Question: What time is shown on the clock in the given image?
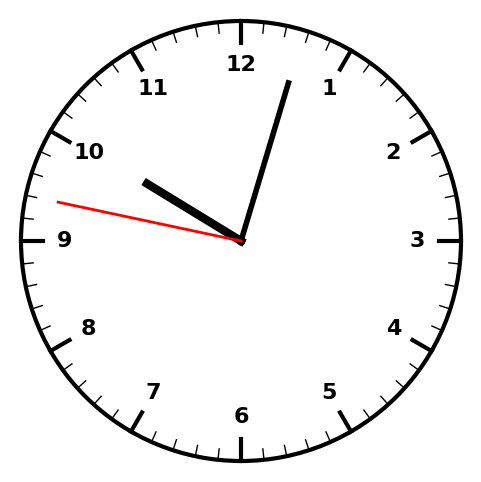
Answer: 10:02:47